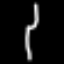
Label: fork